Field crop: maize
Growth stage: 2
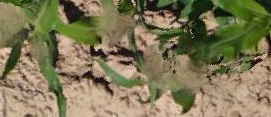
Species: maize